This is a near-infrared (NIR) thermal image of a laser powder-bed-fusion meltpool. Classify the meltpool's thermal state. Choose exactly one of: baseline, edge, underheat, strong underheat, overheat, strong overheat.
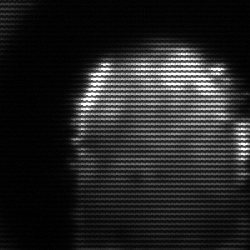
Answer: baseline